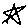
Label: star